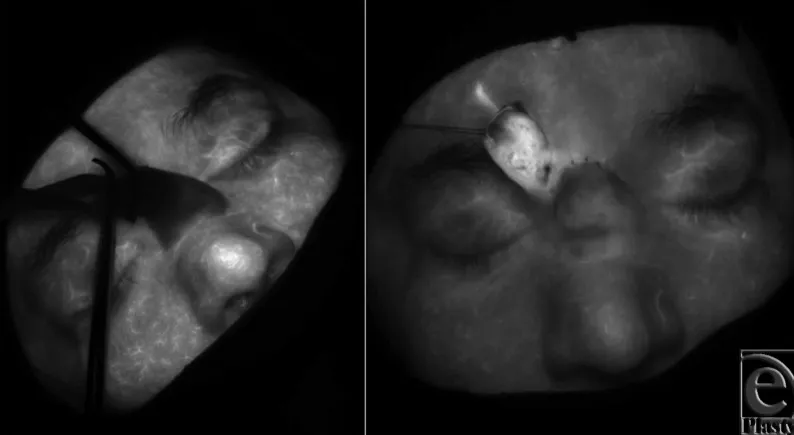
Intraoperative evaluation of forehead flap perfusion after clamping of pedicle and injection of indocyanine green using SPY technology. Fluorescence is demonstrated in transferred flap in spite of pedicle clamping, indicating perfusion to flap. SPY technology subsequently demonstrates continued flap perfusion after division of pedicle and inset of flap.
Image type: radiology (mri)